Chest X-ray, PA view. Patient: 38 years old, sex M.
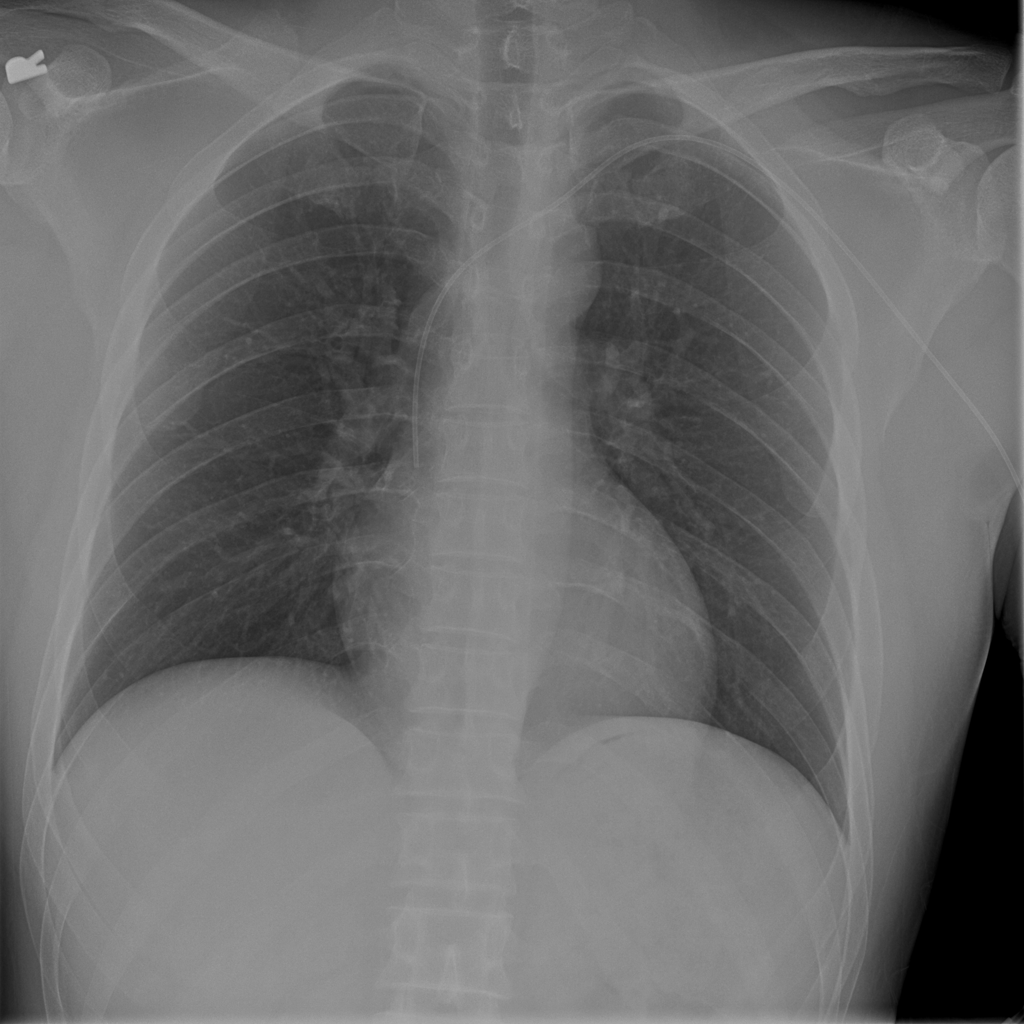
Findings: No Finding